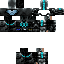
A male skeleton skin with dark skin, wearing brown helmet dressed in a black armor chest and black pants, featuring a closed mouth.